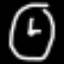
Label: clock